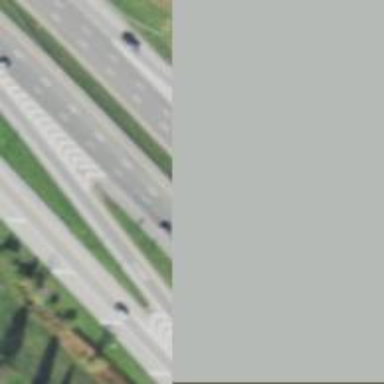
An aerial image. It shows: Asphalt motorway link.